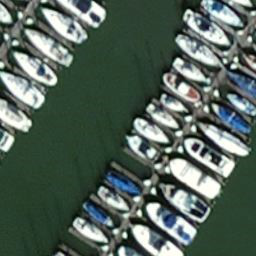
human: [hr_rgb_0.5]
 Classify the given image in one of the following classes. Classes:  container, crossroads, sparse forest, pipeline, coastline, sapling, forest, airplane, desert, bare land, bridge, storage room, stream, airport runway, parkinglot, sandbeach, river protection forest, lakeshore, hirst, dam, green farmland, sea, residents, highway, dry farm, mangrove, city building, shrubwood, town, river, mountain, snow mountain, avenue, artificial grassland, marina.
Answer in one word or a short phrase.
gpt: marina